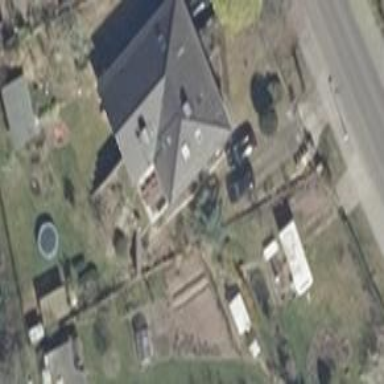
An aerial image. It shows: Residential building with hipped roof.